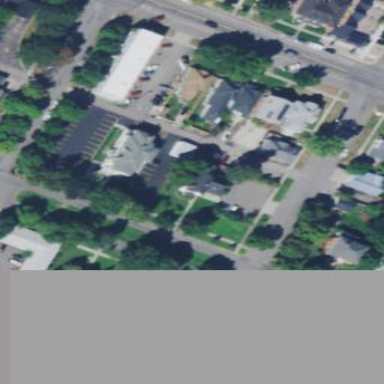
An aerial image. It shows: Sidewalk.